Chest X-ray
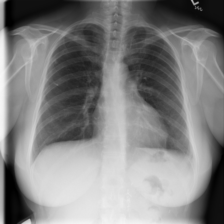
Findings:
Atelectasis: negative
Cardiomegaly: negative
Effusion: negative
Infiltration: negative
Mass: negative
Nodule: negative
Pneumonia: negative
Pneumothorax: negative
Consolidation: negative
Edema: negative
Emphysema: negative
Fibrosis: negative
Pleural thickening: negative
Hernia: negative